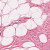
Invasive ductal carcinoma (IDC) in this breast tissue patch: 0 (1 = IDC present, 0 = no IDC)